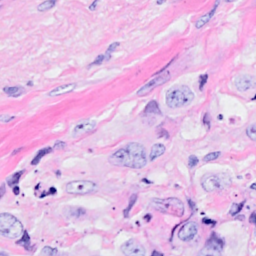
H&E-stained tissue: Breast